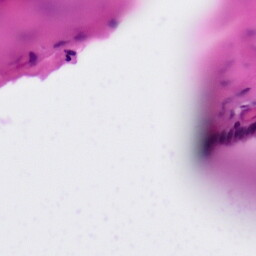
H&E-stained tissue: Tonsil